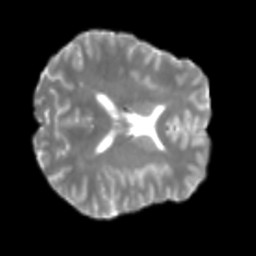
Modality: T2w
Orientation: axial
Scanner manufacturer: siemens
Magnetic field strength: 3 T
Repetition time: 4 s
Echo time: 0.0594 s